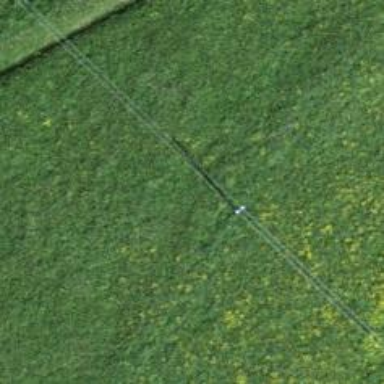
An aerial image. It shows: Minor power line.